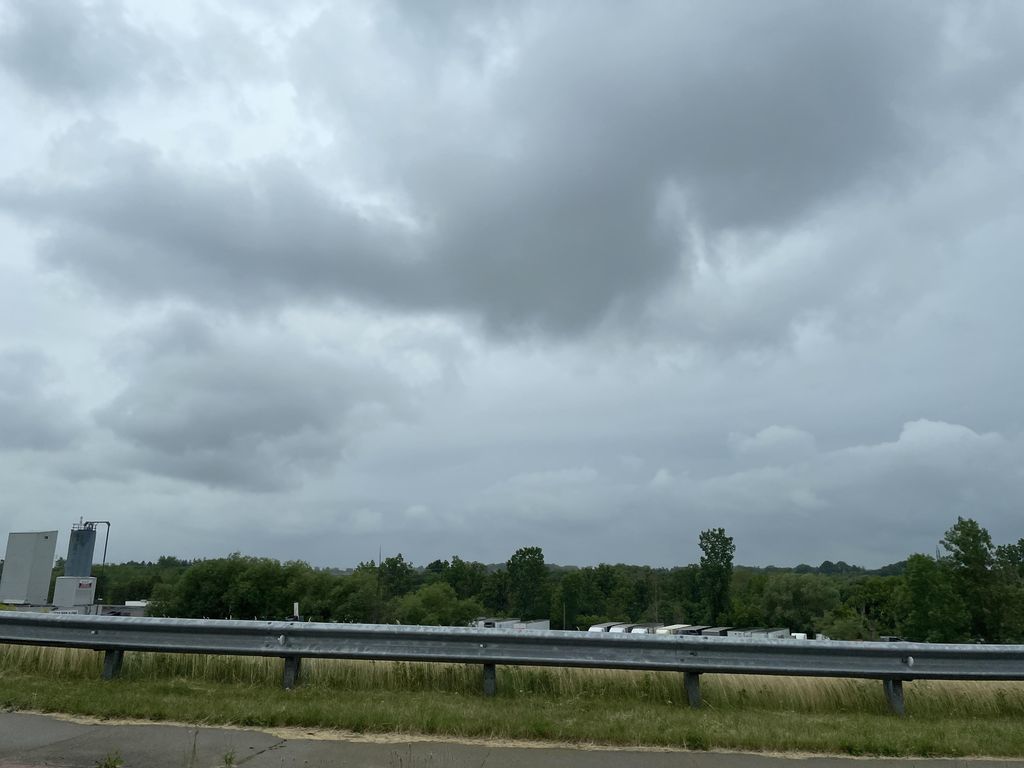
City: kitchener-waterloo